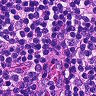
Metastatic tissue present: no